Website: macys
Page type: customer-info-address
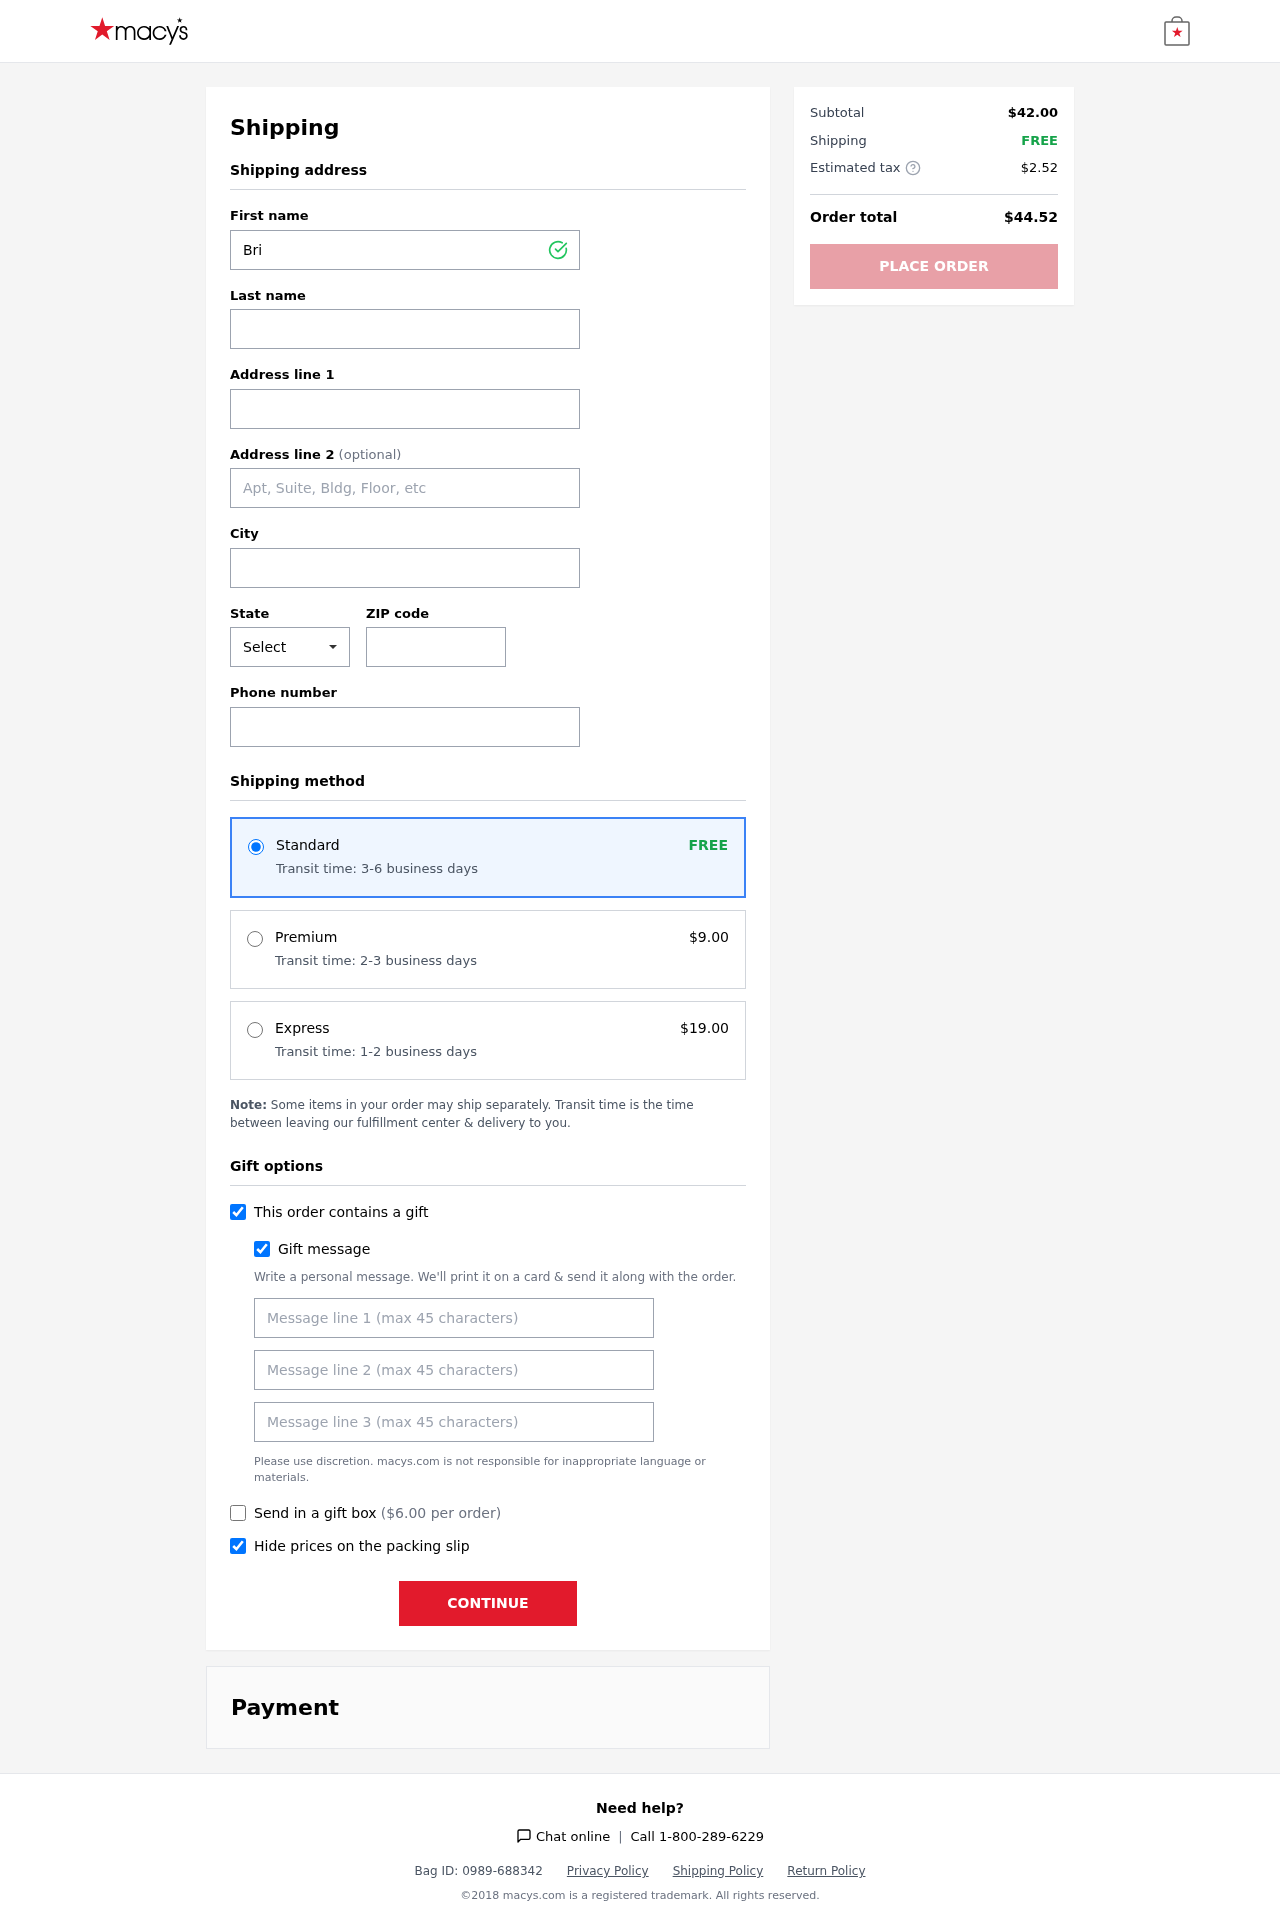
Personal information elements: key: PII_CITY
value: Elliottville
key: PII_FIRSTNAME
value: Brittany
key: PII_GIFT_MESSAGE
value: Hey Brian! I saw these beautiful birthstone earrings and necklace set and instantly thought of you—can’t wait to see how they brighten up your style. Just a little something to celebrate you!  Brittany
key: PII_LASTNAME
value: Newman
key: PII_PHONE
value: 7716387502
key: PII_POSTCODE
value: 60152
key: PII_STATE_ABBR
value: ID
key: PII_STREET
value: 2650 Miller Row Suite 554
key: PII_STREET2
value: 73448 Mooney Oval Apt. 792
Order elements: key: ORDER_SHIPPING_STANDARD
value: FREE
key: ORDER_SHIPPING_STANDARD_TIME
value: Transit time: 3-6 business days
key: ORDER_SHIPPING_PREMIUM
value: $9.00
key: ORDER_SHIPPING_PREMIUM_TIME
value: Transit time: 2-3 business days
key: ORDER_SHIPPING_EXPRESS
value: $19.00
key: ORDER_SHIPPING_EXPRESS_TIME
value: Transit time: 1-2 business days
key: ORDER_GIFT_BOX_FEE
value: $6.00
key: ORDER_SUBTOTAL
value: $42.00
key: ORDER_SHIPPING_COST
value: FREE
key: ORDER_TAX
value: $2.52
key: ORDER_TOTAL
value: $44.52